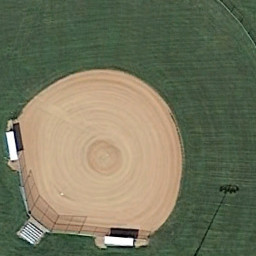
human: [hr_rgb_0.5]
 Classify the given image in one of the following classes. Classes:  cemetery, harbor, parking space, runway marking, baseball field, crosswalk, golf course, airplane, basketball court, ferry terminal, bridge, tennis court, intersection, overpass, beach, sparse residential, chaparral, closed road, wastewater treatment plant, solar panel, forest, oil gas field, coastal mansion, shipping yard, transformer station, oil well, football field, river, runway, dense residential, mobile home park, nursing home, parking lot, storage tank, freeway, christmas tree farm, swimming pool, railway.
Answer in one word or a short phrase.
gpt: baseball field